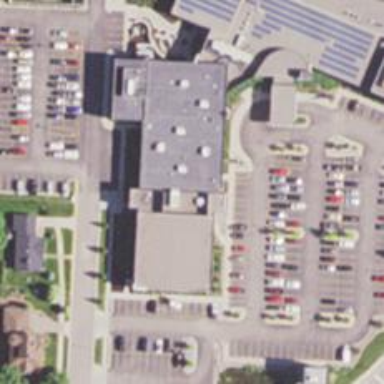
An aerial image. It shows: Healthcare clinic is depicted in the image.